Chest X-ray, PA view. Patient: 41 years old, sex M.
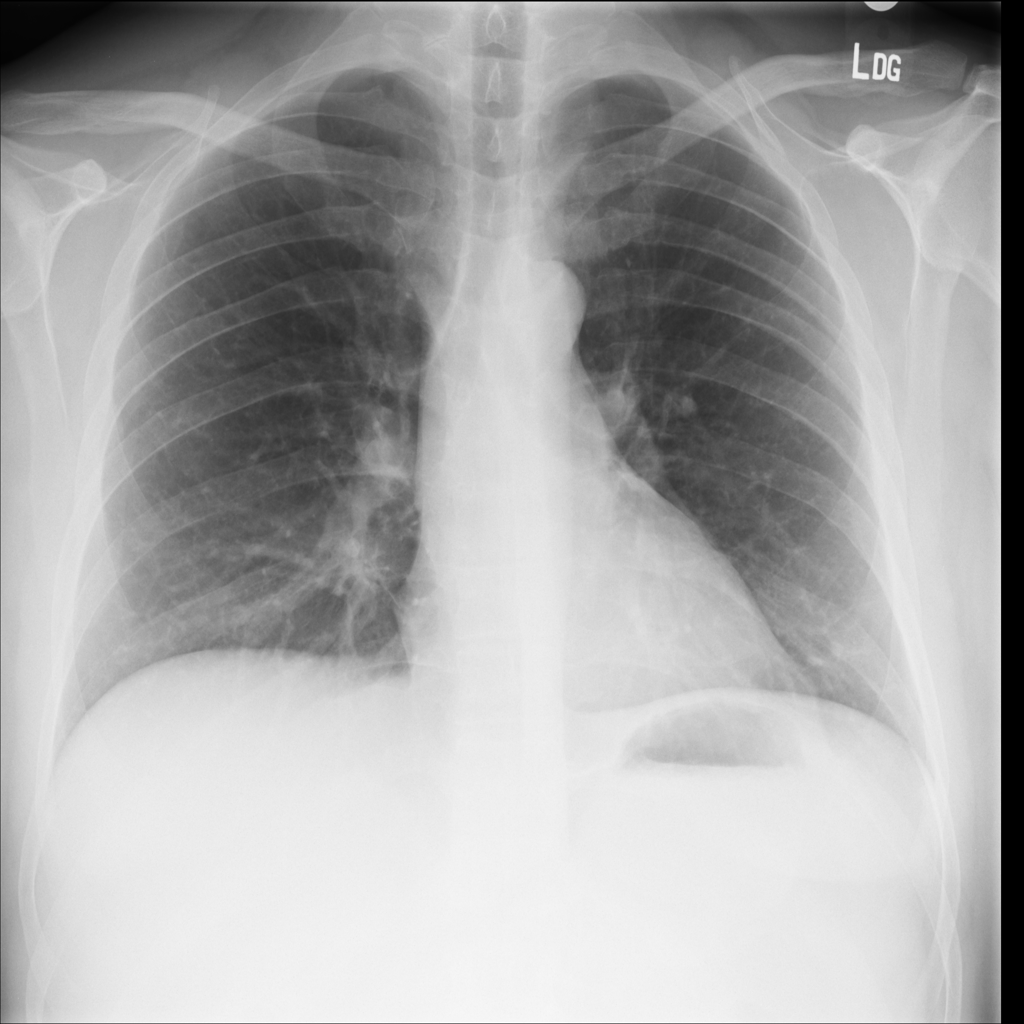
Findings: No Finding